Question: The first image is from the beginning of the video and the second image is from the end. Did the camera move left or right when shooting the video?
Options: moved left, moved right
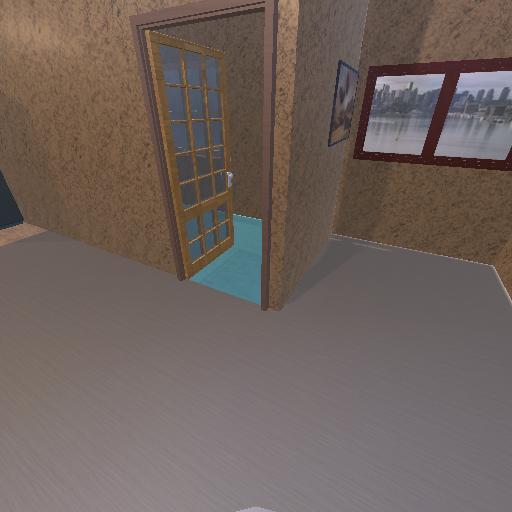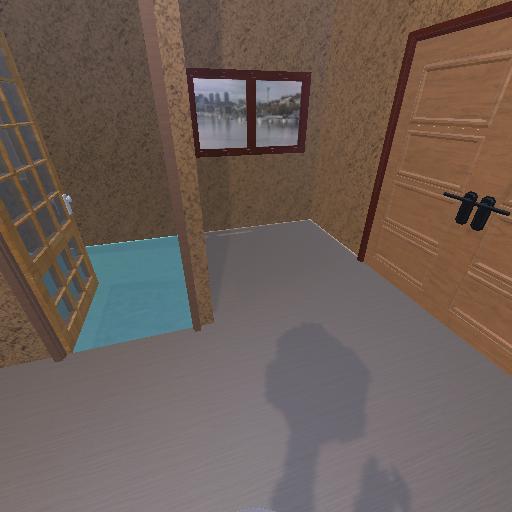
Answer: moved left